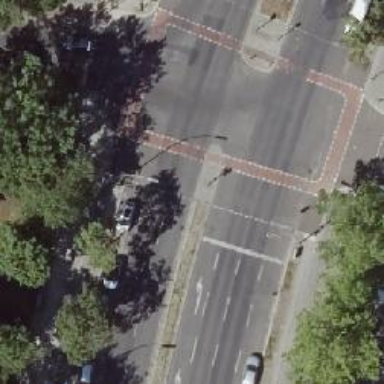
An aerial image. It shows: Road crossing with traffic signals.